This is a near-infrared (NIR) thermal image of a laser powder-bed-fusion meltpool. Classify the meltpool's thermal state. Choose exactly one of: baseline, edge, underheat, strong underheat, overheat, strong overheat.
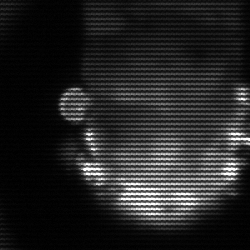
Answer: baseline